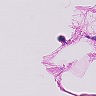
Metastatic tissue present: no